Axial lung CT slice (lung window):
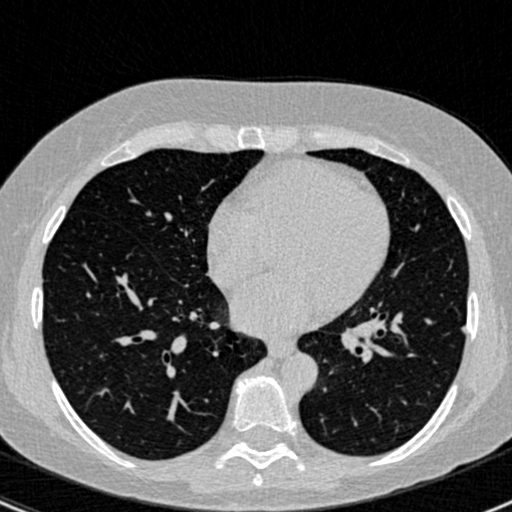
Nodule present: no